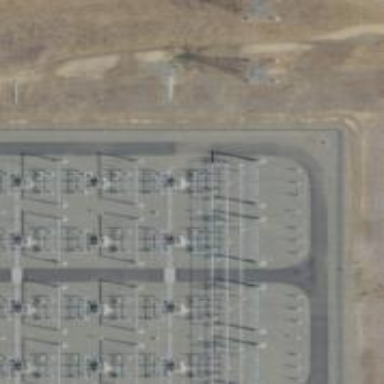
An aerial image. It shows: Switch used for power control.